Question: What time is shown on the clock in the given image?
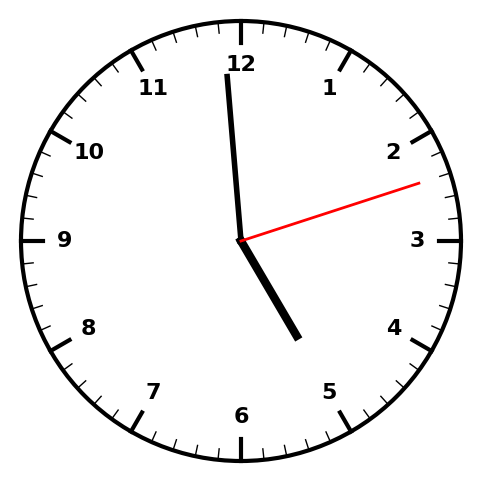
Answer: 04:59:12